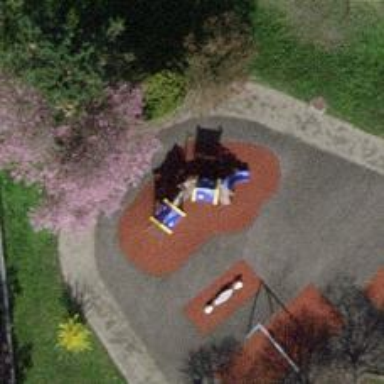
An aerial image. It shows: Playground with playhouse.